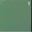
Piece: xx